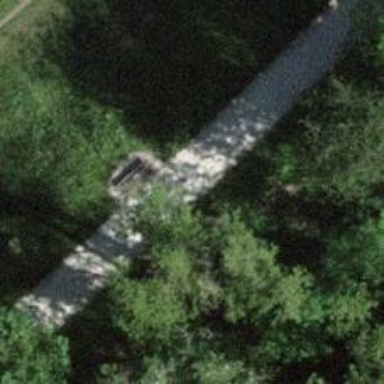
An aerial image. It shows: Bench for seating.